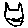
Label: cat